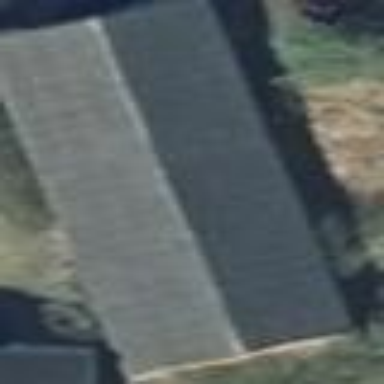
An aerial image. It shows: Gabled farm auxiliary building with dark grey roof. The roof is oriented along the structure.